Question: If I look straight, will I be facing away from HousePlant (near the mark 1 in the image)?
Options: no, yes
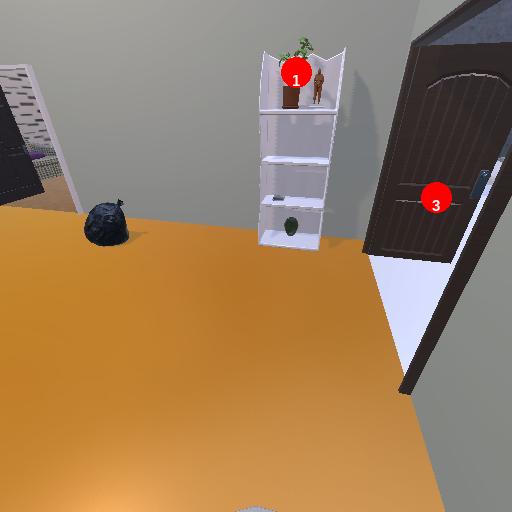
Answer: no